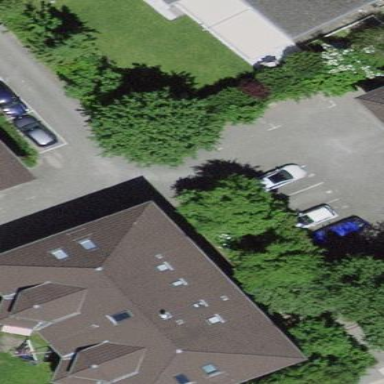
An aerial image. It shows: Half-hipped roof on apartment building.